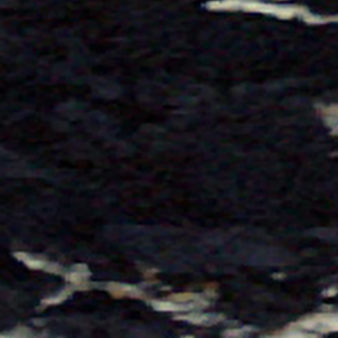
Label: other